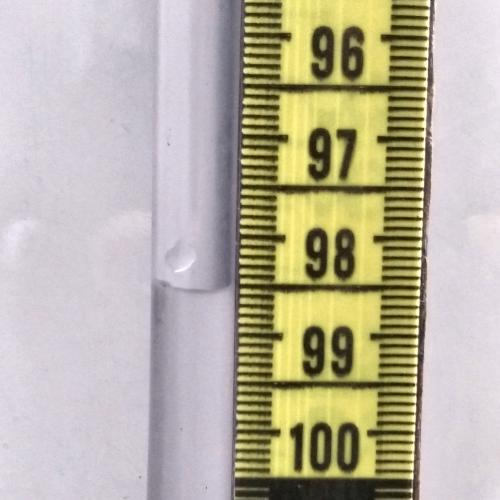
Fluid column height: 98.5 cm